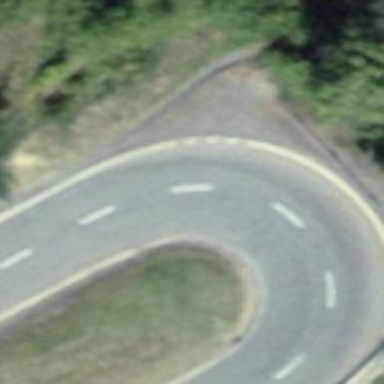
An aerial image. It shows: Tertiary road.